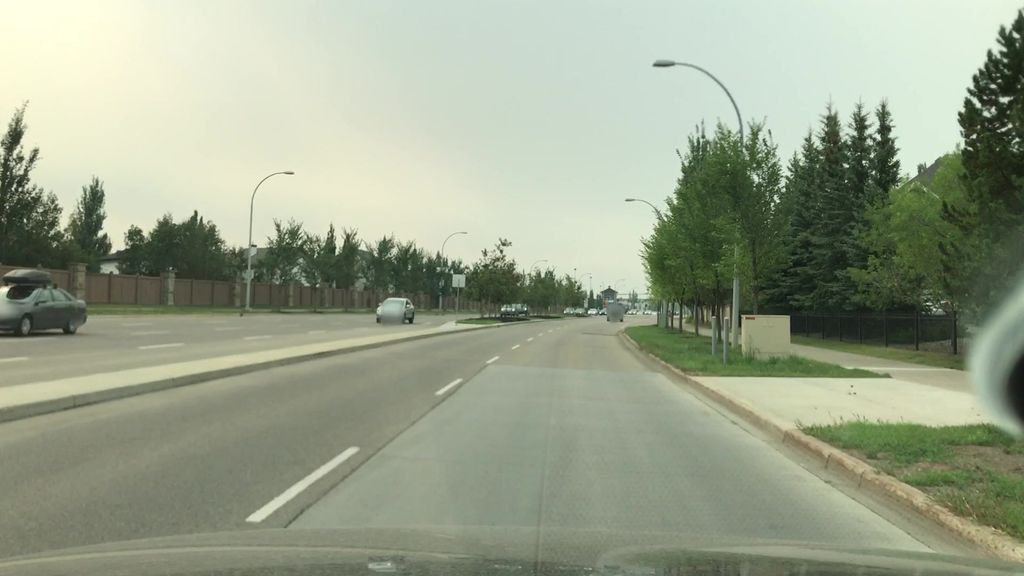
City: edmonton